Field crop: maize
Growth stage: 2
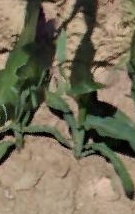
Species: maize